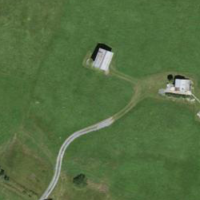
EUNIS habitat code: 24
Species observed at this site:
Cerastium tomentosum